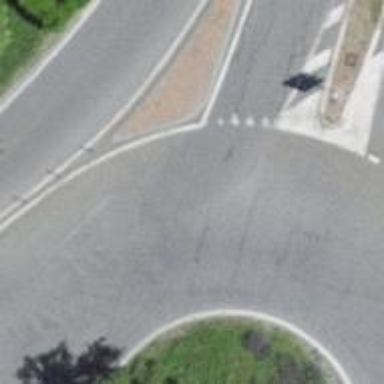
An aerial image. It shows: Secondary road with asphalt surface.